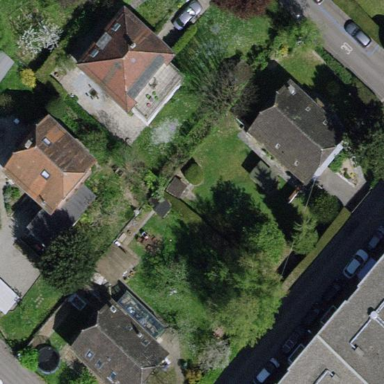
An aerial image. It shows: Garden surrounded by fence.